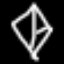
Label: diamond